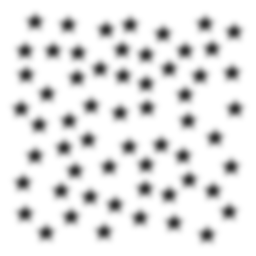
Squares: 0
Triangles: 0
Stars: 59
Total shapes: 59